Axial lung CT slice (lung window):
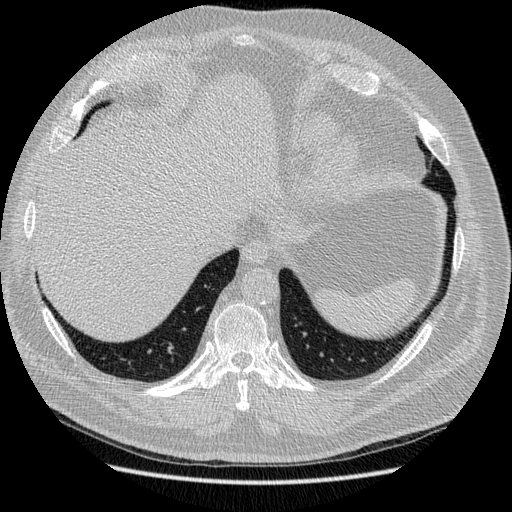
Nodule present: no